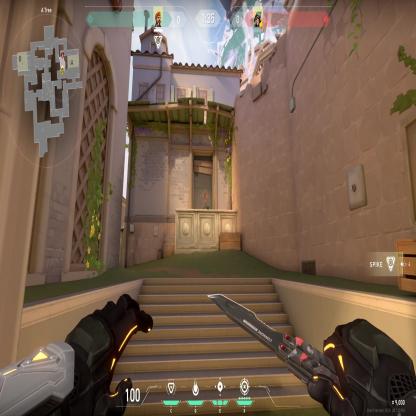
Label: enemy